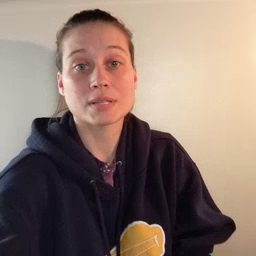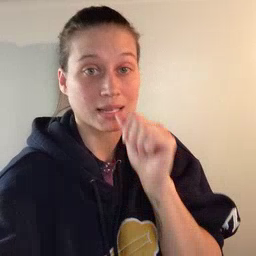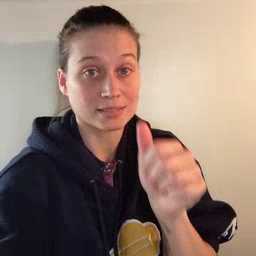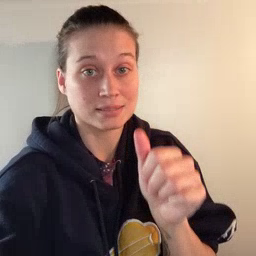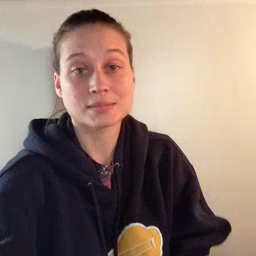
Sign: nuts